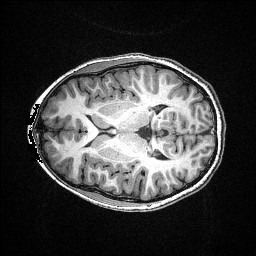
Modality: T1w
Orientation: axial
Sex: male
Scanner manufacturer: siemens
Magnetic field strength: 3 T
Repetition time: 2.3 s
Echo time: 0.00336 s